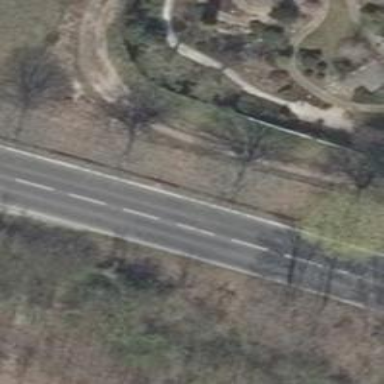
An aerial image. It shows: Secondary road with asphalt surface.